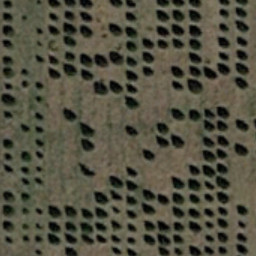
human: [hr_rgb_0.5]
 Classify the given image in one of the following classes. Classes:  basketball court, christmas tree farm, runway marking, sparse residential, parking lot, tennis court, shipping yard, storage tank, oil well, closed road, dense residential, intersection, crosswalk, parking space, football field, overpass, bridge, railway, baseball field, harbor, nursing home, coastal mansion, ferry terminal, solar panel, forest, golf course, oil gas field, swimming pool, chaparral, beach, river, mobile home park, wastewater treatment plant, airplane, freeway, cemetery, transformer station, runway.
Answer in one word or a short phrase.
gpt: christmas tree farm